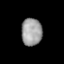
Tissue: lung
Cell type: Epithelial cells
Senescence score: 0.5937
Nuclear area (px): 557
Mean DAPI intensity: 156.894